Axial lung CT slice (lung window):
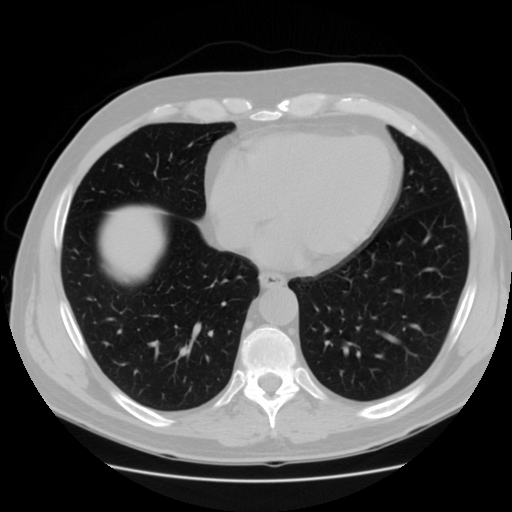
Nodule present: no